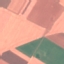
Label: AnnualCrop